Question: I examined a javascript exception in Google Chrome.

And I noticed the functions 'get message', 'get stack', 'set message', and 'set stack'. I tried catching this exception and running 'alert(e.get_message());' only to get an error. I also tried to run 'alert(e.get message());', which obviously returned another error due to the space.
What are these mysterious methods, and how does a developer call them?
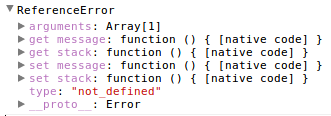
Answer: They're property accessors. They're effectively functions that run when you get or set the property.
'''
e.message; // getter
e.message = "foobar"; // setter
'''
Using property accessors, these do more than just a simple get and set of the property value. They can run code that was established in the object's property descriptors, so that the property access can have side-effects.
'''
var o = Object.create(Object.prototype, {
foobar: {
get: function() { return "getter"; },
set: function(val) { alert("setter " + val); }
}
});
o.foobar; // "getter"
o.foobar = "raboof"; // alerts "setter raboof"
'''
---
To see the property descriptors set for a given property, use 'Object.getOwnPropertyDescriptor'...
'''
console.dir(Object.getOwnPropertyDescriptor(e, "message"));
Object
configurable: true
enumerable: false
get: function getter() { [native code] }
set: function setter() { [native code] }
'''
Note that these techniques require an ECMAScript 5 supported implementation.